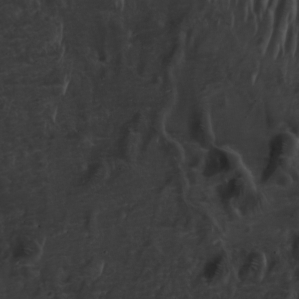
Label: non_frost